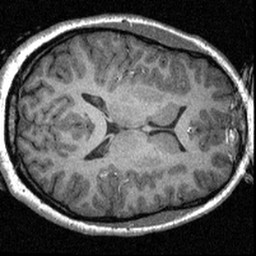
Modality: T1w
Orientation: axial
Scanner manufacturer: siemens
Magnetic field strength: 3 T
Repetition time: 1.57 s
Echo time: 0.00304 s